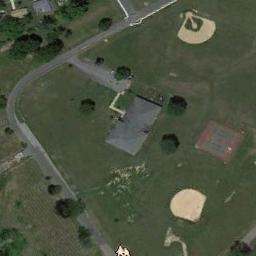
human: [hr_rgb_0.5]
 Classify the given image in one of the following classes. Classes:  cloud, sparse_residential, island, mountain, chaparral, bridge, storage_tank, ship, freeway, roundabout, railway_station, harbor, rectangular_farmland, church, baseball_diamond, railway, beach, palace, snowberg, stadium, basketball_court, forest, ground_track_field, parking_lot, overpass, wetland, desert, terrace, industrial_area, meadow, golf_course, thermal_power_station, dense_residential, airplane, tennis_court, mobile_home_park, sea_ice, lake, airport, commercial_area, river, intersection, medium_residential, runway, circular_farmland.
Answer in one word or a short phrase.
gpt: baseball_diamond